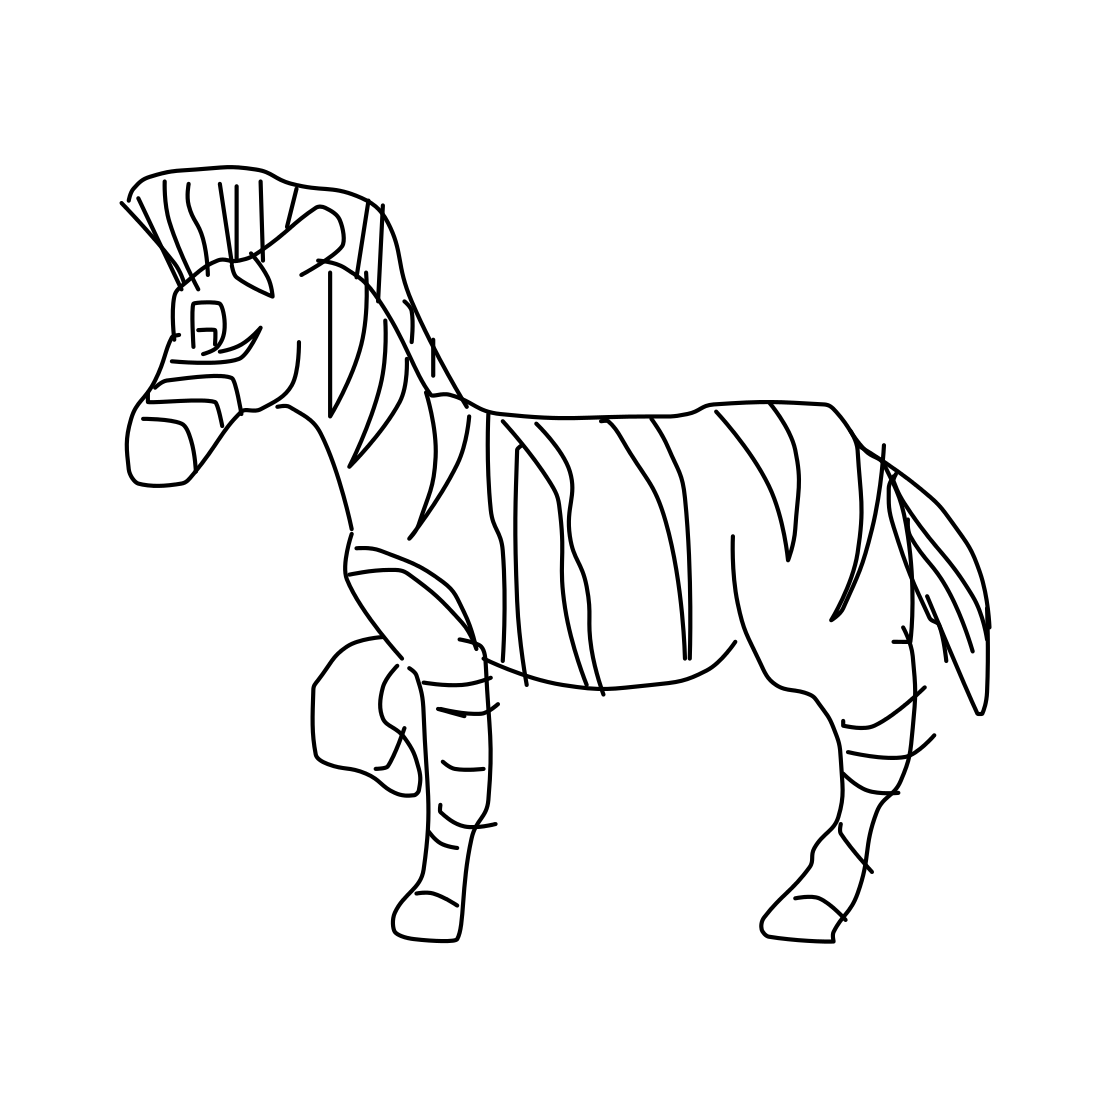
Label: zebra